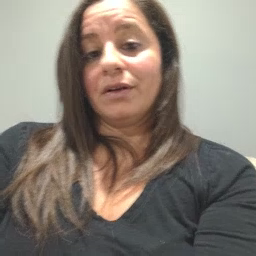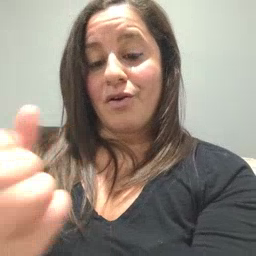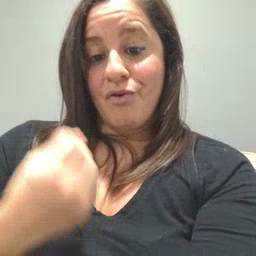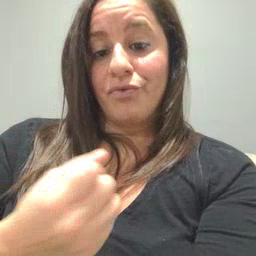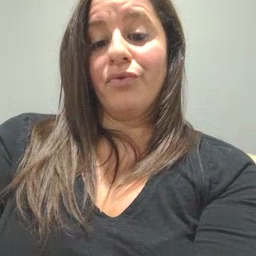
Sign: car